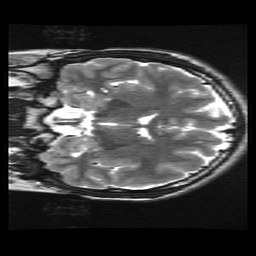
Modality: T2w
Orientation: coronal
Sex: male
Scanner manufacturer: ge
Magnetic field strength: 3 T
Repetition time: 5 s
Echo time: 0.1015 s